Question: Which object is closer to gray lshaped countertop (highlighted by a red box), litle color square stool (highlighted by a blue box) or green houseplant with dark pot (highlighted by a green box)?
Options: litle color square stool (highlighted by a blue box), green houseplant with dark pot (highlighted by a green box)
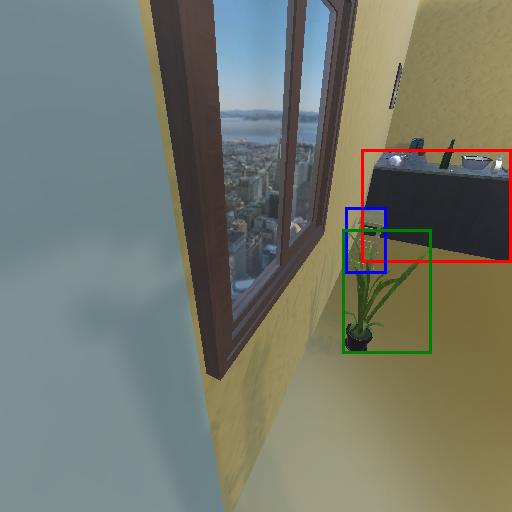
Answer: litle color square stool (highlighted by a blue box)